Question: I am trying to create a pie chart with my following data in R:
'''
2009 2010
US 10 12
UK 13 14
Germany 18 11
China 9 8
Malaysia 7 15
Others 13 15
'''
The command I am using is:
'''
slices<-c(10,13,18,9,7,13,12,14,11,8,15,15)
lbls <- c("US","UK","Germany","China", "Malaysia", "Others","US","UK","Germany","China", "Malaysia", "Others")
pct <- round(slices/sum(slices)*100)
lbls <- paste(lbls,"%",sep="")
lbls <- paste(lbls, pct)
pie(slices,labels = lbls, col=rainbow(length(lbls)), main="Pie Chart of Countries")
'''
The figure that I am getting
Now how can I configure the graph so that the countries have same colour scheme? and they follow the same order in two halves, like first it should be US and the UK and so on.
Two simplify the question I want to make two piecharts in one piechart, where one half of piechart represents 2009 and the other half 2010.
kindly help.
Thank you
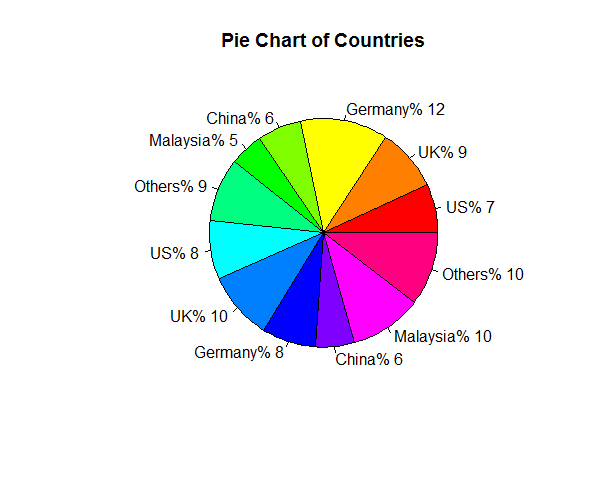
Answer: This might work. At least the two halves have the same color scheme. I am not sure what you mean by the same order.
'''
slices<-c(10,13,18,9,7,13,12,14,11,8,15,15)
pct <- round(slices/sum(slices)*100)
lbls <- c("US","UK","Germany","China", "Malaysia", "Others","US","UK","Germany","China", "Malaysia", "Others")
lbls <- paste(lbls,"%",sep="")
lbls <- paste(lbls, pct)
col <- c("yellow", "orange", "red", "purple", "blue", "green", "yellow", "orange", "red", "purple", "blue", "green")
pie(slices,labels = lbls, main="Pie Chart of Countries", col = col)
'''
You can shorten the 'col' code with
'''
col <- rep(c("yellow", "orange", "red", "purple", "blue", "green"),2)
'''
I am not certain what you want regarding the two halves. If you want to standardize the percentages to 50% for each half this might work:
'''
a <- c(7, 9, 12, 6, 5, 9)
a2 <- (a/sum(a)) * 50
a2
# [1] 7.291667 9.375000 12.500000 6.250000 5.208333 9.375000
b <- c(8, 10, 8, 6, 10, 10)
b2 <- (b/sum(b)) * 50
b2
# [1] 7.692308 9.615385 7.692308 5.769231 9.615385 9.615385
pct <- round(c(a2,b2),2)
pct
'''